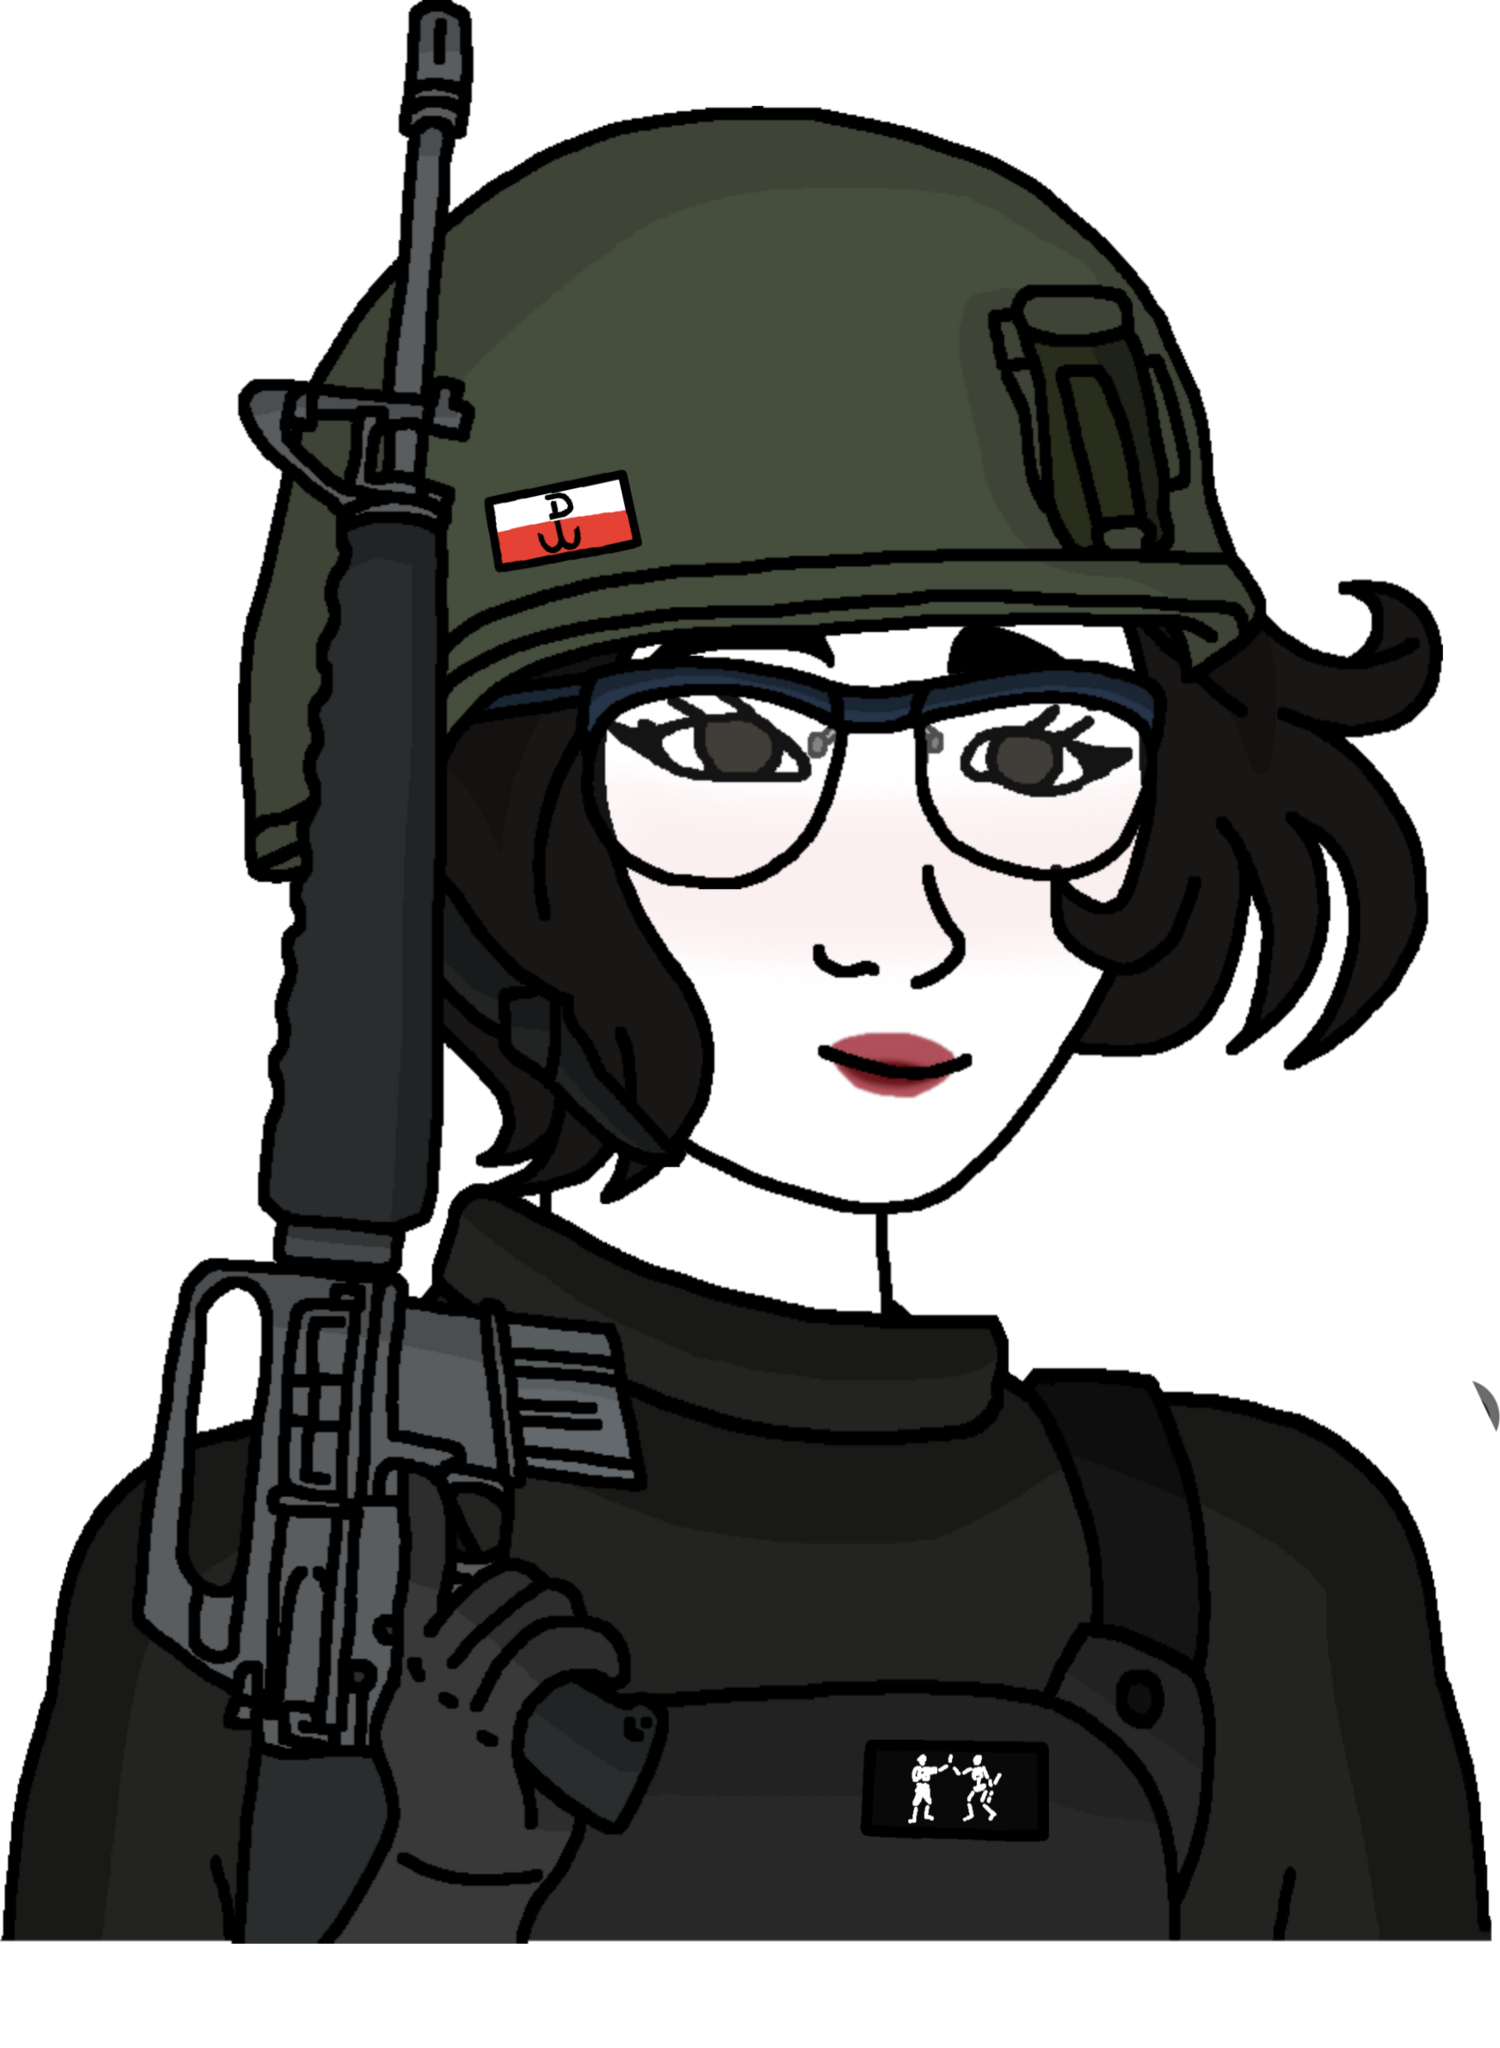
Label: 5_Doomer_Girl